Question: I've tried few things:
1. Attaching data into Context
2. Manually modifying edmx file (here is the source)
3. Manually getting the ForeignKey Object by (data.RTMS_GsmOperator = Context.RTMS_GsmOperator.FirstOrDefault(c => c.Id == data.GsmOperatorId);) and then SaveChanges
Here is the code for the Option 1:
'''
data.Id = GetMaxId(data)
Context.Attach(data); //Here I attached it
Context.RTMS_PackageApplication.AddObject(data);
Context.SaveChanges(); //I get the error here
'''
Here is the code for the Option 3:
data.Id = GetMaxId(data)
'''
data.RTMS_GsmOperator = Context.RTMS_GsmOperator.FirstOrDefault(c => c.Id == data.GsmOperatorId); //Here
data.RTMS_Machine = Context.RTMS_Machine.FirstOrDefault(c => c.Id == data.MachineId); //Here
Context.RTMS_PackageApplication.AddObject(data);
Context.SaveChanges(); //I get the error here
'''
None above worked!

When I run the code below:
'''
public RTMS_PackageApplication Insert(RTMS_PackageApplication data)
{
using (var Context = base.RtmsEntites)
{
//Since, its not auto-incremental, I do it manually.
data.Id = GetMaxId(data)
Context.RTMS_PackageApplication.AddObject(data);
Context.SaveChanges(); //I get the error here
}
}
'''
Error:
'''
Violation of PRIMARY KEY constraint 'PK_GsmOperator'. Cannot insert duplicate key in object 'dbo.RTMS_GsmOperator'. The duplicate key value is (1).
The statement has been terminated.
'''
If you must know here is the 'GetMaxId' method:
'''
private int GetMaxId(RTMS_PackageApplication data)
{
int Result = 1;
var Temp =
base.RtmsEntites.RTMS_PackageApplication.AsQueryable().OrderByDescending(u => u.Id).
FirstOrDefault();
if (Temp != null)
Result = Temp.Id + 1;
return Result;
}
'''
As for the auto-incremental; the problem is on the 'GsmOperatorId' (Foreign Key data table) and the data is ALREADY there, I just want to add the Id into 'PackageApplciation' Table. So, I'm trying to add new 'GsmOperator' only 'PackageApplication'
The EF is trying to INSERT GsmOperator and Machine entities as well. But why? I even re-attached it as in one of the answeres below.
How can I fix this?
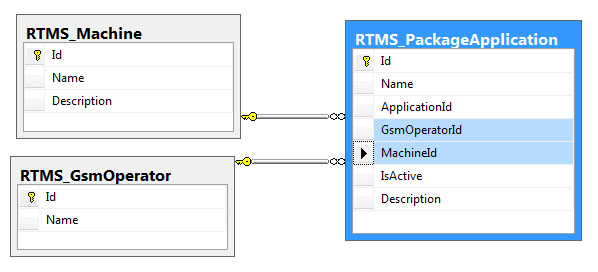
Answer: Ok, I found out that I made a small mistake and thanks to <URL> I realized it.
For validation purposes I set some default values to some properties. Among these properties there are 'GsmOperator' and 'Machine'.
But, instead of setting the 'GsmOperatorId' property, I mistakenly set the 'RTMS_GsmOperator' property which is the 'E-F' entity. And because I set some default value, its not null and 'E-F' recognizes it as a entity and tries to 'INSERT' it.
So, during an 'EF INSERT', the objects ForeignKey linked entity should be null.
My code:
'''
//Notice that this is partial entity class of EF edmx file
public partial class RTMS_PackageApplication
{
public RTMS_PackageApplication()
{
this.RTMS_GsmOperator = new RTMS_GsmOperator();
this.RTMS_Machine = new RTMS_Machine();
}
}
'''
Now, I changed and corrected to:
'''
//Notice that this is partial entity class of EF edmx file
public partial class RTMS_PackageApplication
{
public RTMS_PackageApplication()
{
this.GsmOperatorId = 0; //As Default value
this.MachineId = 0; //As Default value
}
}
'''